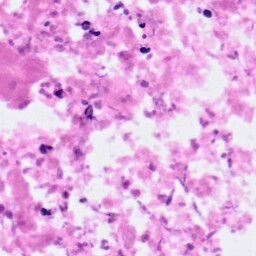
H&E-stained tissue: Pancreatic